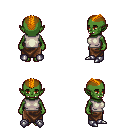
a pixel art fantasy rpg character, female body template, orc, green skin, white sleeveless shirt, robe skirt, dark blonde short mohawk hairstyle, metal boots, four views (front, back, left, right), 2x2 character sprite sheet, small pixel art, hard edges, no anti-aliasing